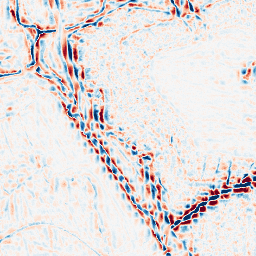
Category: wavelet
Decomposition family: wavelet_dwt
Decomposition parameters: wavelet: sym4
level: 3
Upsampling method: edge_directed
Upsampling parameters: scale: 4
Upsampling scale: 4